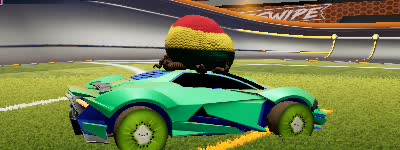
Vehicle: werewolf